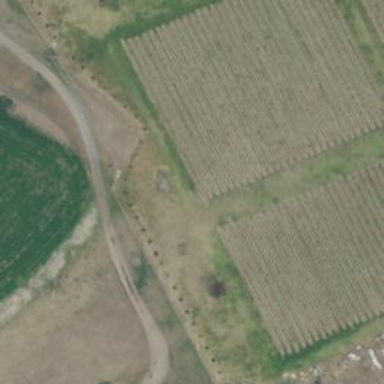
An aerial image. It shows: Agricultural area marked by row of trees.